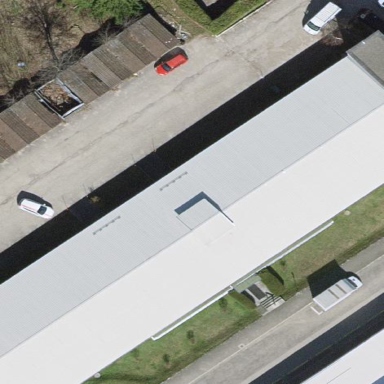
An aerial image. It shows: Commercial building.